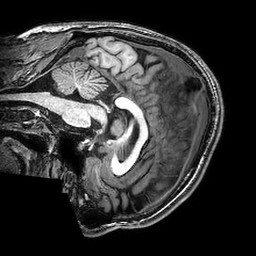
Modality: T1w
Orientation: sagittal
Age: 25
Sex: male
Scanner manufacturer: philips
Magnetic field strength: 3 T
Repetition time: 0.008364 s
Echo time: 0.00385 s